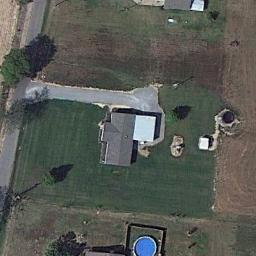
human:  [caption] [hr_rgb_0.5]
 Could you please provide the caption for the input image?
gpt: The sparse residential is on the grass next to the bare land and a road .

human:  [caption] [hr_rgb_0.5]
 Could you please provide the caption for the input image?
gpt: The sparse residential is surrounded by grass .

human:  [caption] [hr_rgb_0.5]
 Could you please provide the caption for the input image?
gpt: The room is surrounded by trees .

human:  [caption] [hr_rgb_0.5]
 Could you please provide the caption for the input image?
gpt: In a sparse residential area there is a grey house and a swimming pool, Surrounded by grass and open space, And a road .

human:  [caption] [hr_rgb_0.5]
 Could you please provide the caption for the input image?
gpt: A sparse residential area with a black building on the green meadow .